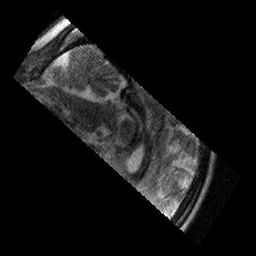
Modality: T2w
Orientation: sagittal
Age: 11
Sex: female
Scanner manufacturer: siemens
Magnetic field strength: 3 T
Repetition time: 9.23 s
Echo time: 0.067 s